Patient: sex F, age 33
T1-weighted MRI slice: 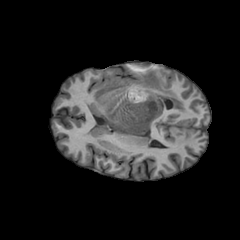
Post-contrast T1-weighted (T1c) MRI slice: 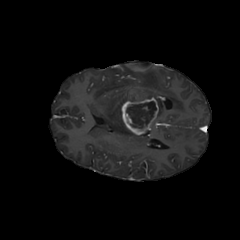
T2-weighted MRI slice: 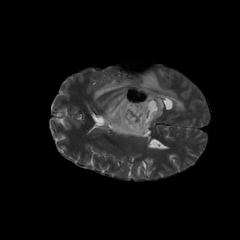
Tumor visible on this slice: yes
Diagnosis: Glioblastoma, IDH-wildtype
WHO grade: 4